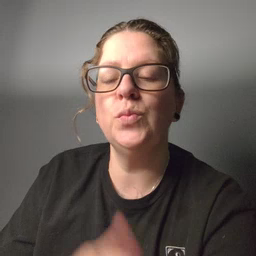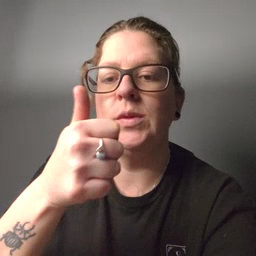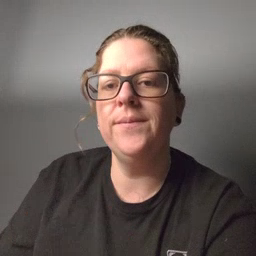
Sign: yourself